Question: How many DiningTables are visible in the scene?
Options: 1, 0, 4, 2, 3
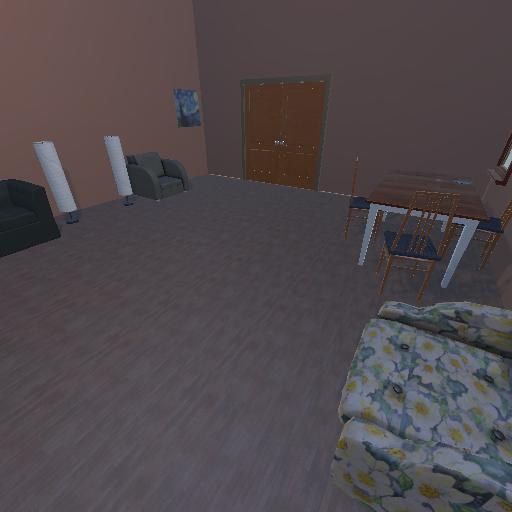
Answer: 1